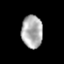
Tissue: prostate
Cell type: B cells
Senescence score: 0.3162
Nuclear area (px): 670
Mean DAPI intensity: 175.255